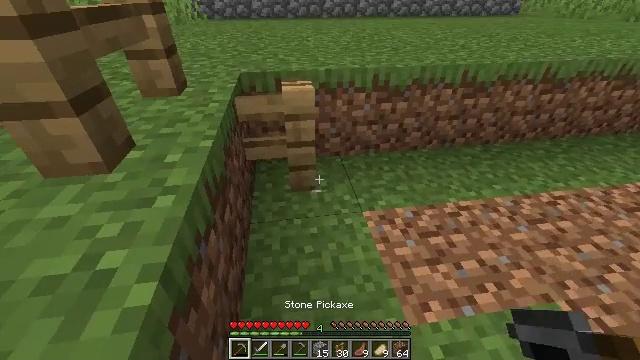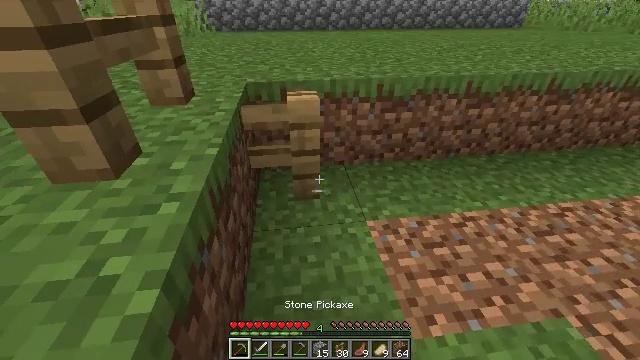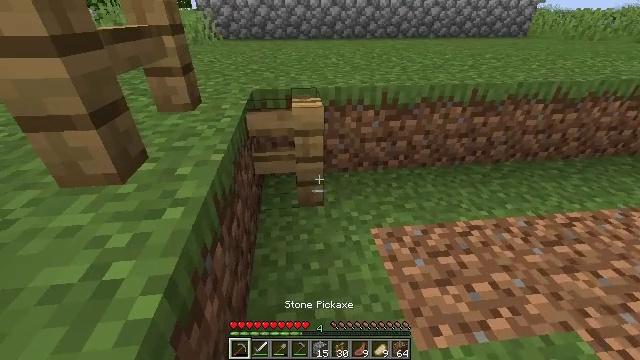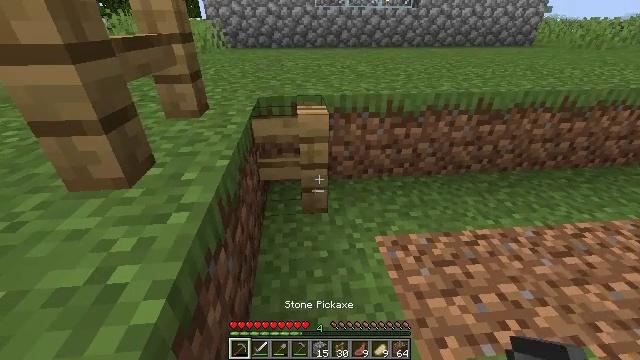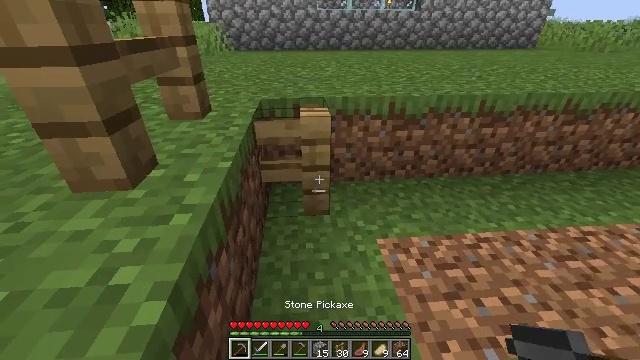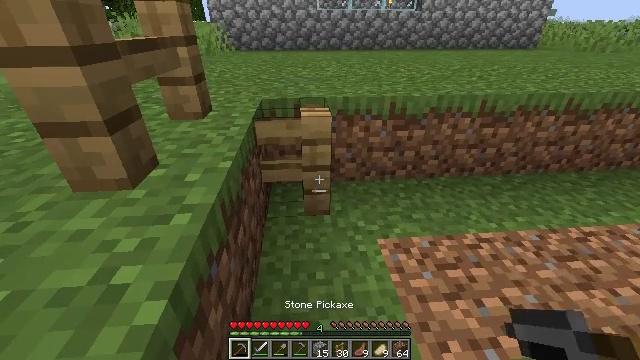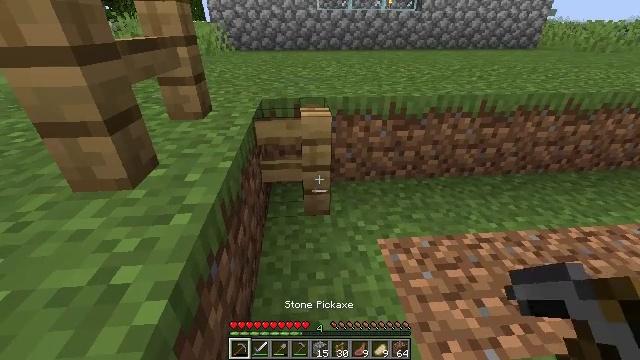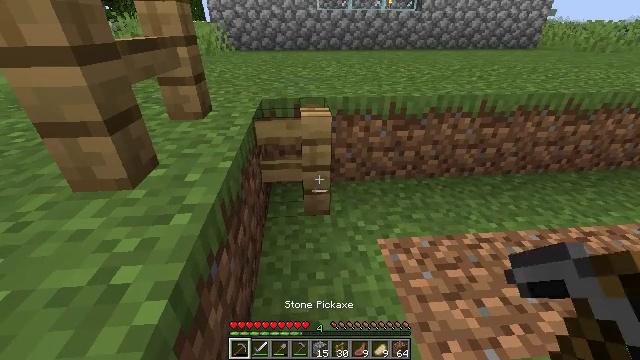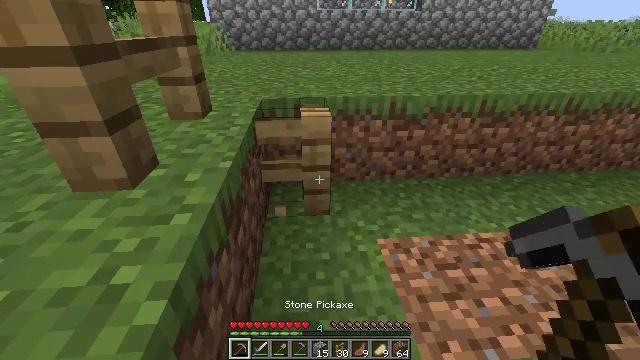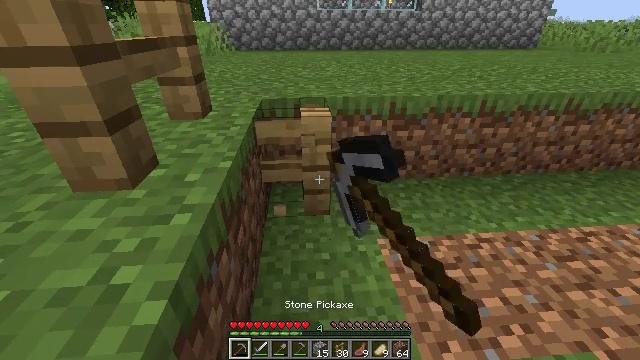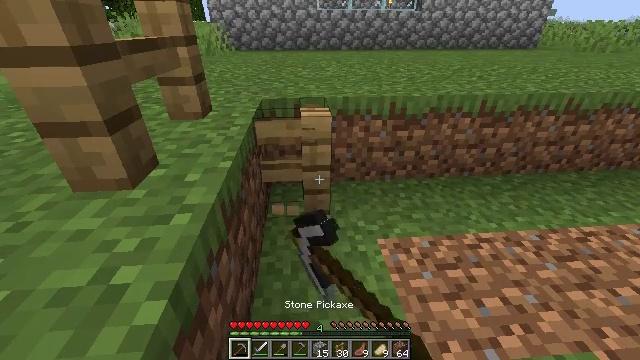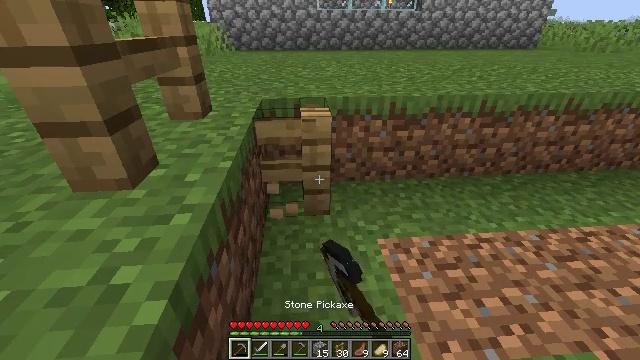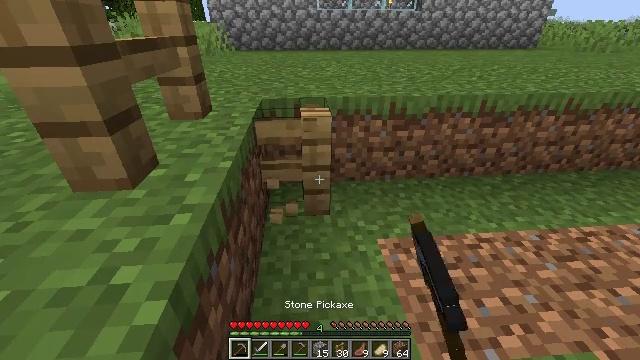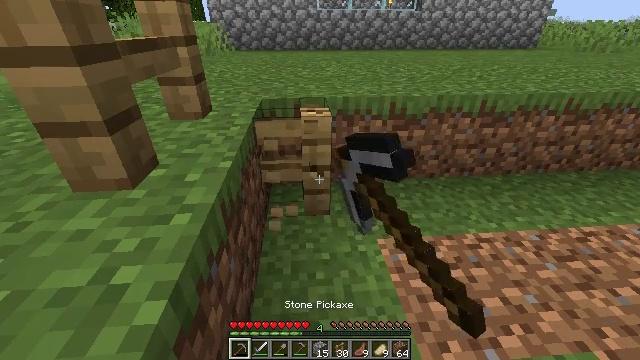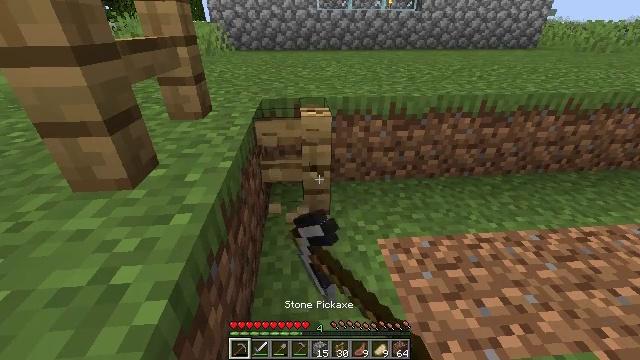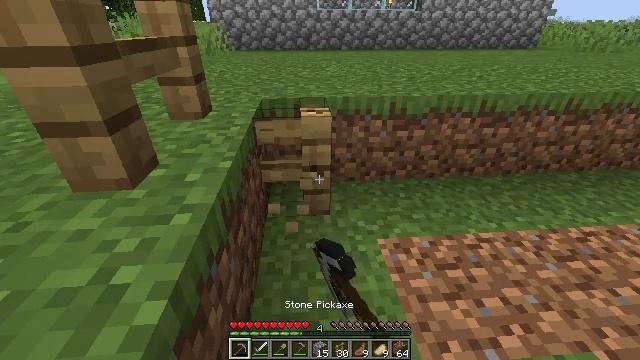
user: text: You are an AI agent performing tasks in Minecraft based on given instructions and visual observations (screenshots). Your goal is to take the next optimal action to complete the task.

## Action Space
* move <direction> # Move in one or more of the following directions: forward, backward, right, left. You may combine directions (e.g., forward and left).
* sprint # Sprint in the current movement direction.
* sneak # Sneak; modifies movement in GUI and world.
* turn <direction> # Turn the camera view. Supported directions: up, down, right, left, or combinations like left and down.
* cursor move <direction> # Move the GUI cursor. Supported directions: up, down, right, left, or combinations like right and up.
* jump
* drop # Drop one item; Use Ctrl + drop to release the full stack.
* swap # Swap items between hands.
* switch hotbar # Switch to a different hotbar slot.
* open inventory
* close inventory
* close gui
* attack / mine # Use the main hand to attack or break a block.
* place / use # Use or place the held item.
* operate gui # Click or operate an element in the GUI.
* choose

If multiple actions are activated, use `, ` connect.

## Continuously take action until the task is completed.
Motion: motion action
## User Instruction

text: Left-click to destroy the oak fence.
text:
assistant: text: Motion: turn left and up
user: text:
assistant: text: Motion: turn left and up
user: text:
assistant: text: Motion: turn left and up
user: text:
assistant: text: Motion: no_op
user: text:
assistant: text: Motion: no_op
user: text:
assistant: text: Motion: no_op
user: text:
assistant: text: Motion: no_op
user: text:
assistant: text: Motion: attack / mine
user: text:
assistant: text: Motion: attack / mine
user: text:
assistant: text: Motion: attack / mine
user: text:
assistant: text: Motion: attack / mine
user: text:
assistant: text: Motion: attack / mine
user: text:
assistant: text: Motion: attack / mine
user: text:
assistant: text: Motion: attack / mine
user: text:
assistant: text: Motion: attack / mine
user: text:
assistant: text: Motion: attack / mine
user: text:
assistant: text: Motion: attack / mine
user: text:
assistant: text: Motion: attack / mine
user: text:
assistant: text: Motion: attack / mine
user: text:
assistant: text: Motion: attack / mine
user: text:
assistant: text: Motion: attack / mine
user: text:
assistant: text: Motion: attack / mine
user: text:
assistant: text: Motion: attack / mine
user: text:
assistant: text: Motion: attack / mine
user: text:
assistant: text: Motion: attack / mine
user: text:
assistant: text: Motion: attack / mine
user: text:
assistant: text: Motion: attack / mine
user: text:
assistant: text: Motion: attack / mine
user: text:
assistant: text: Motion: attack / mine
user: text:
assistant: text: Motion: attack / mine